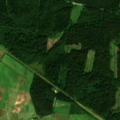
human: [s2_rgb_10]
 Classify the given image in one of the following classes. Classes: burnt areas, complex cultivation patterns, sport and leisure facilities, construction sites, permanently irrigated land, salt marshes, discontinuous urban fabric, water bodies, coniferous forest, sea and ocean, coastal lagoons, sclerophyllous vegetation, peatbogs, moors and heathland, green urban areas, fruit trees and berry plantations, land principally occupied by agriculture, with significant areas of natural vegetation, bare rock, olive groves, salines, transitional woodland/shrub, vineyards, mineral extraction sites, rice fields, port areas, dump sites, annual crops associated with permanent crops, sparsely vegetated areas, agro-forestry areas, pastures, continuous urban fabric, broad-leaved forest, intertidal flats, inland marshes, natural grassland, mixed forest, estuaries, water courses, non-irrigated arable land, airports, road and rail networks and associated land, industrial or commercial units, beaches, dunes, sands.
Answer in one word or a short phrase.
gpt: discontinuous urban fabric, non-irrigated arable land, coniferous forest, mixed forest, transitional woodland/shrub